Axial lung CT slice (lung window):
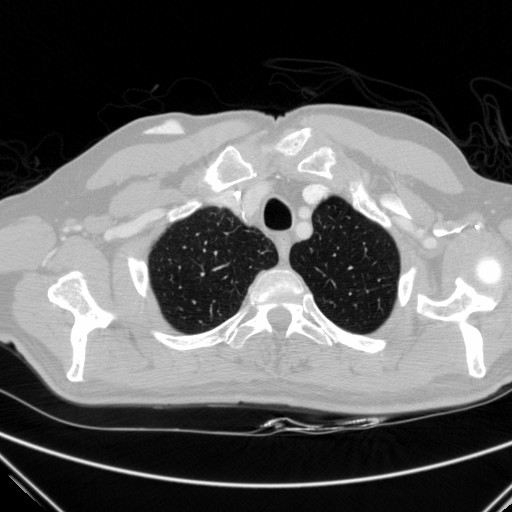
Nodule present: no